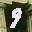
Label: 9